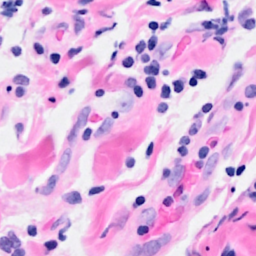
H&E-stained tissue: Breast